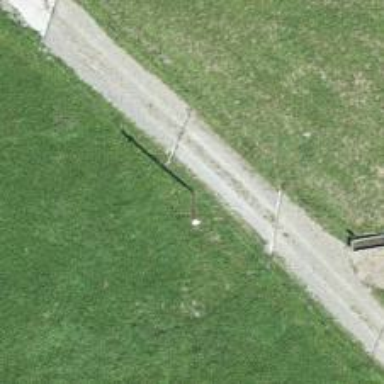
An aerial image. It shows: Power pole.